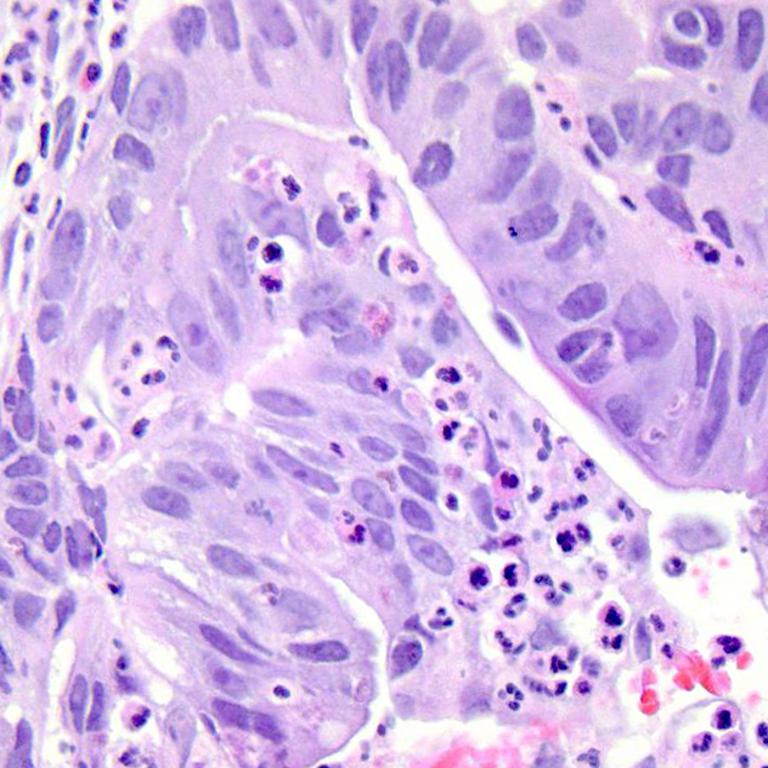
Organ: colon
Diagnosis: adenocarcinomas